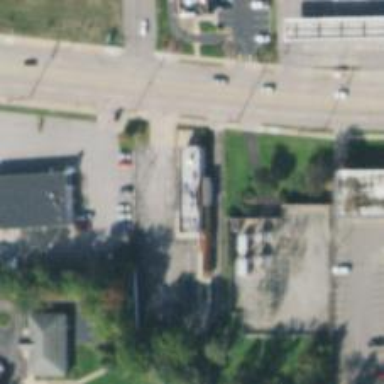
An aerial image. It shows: Pharmacy providing healthcare services.